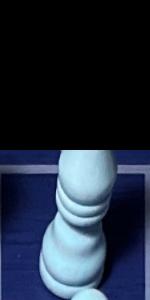
Label: Bishop_White